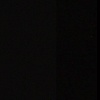
Label: space